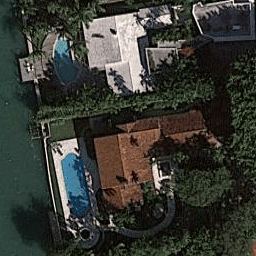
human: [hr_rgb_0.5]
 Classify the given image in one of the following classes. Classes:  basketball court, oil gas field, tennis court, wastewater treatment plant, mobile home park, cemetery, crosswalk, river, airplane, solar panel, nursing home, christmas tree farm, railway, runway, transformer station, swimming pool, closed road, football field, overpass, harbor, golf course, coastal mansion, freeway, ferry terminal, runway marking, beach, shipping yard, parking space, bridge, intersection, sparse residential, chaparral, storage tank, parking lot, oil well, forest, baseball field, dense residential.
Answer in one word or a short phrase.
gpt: coastal mansion